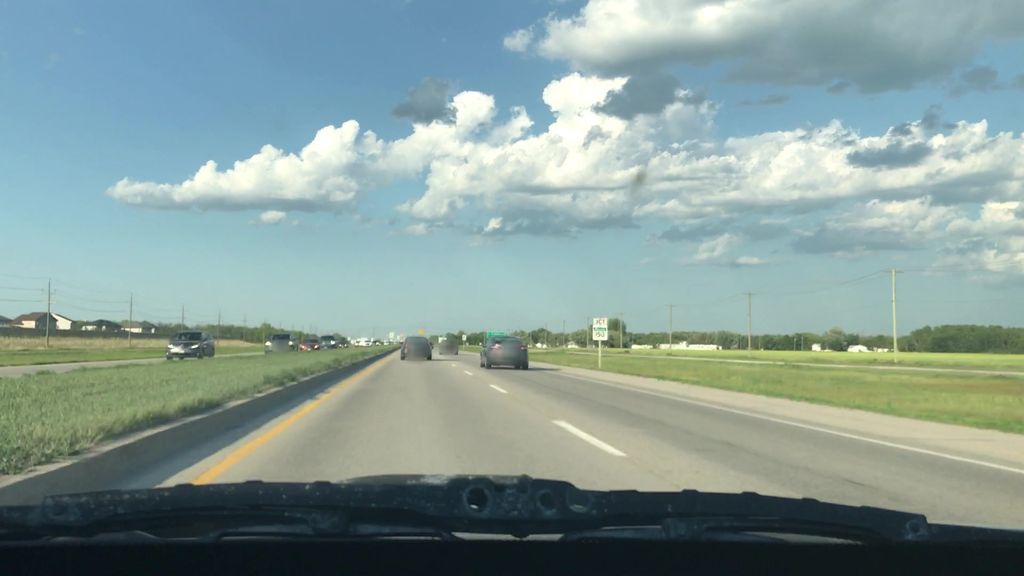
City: winnipeg